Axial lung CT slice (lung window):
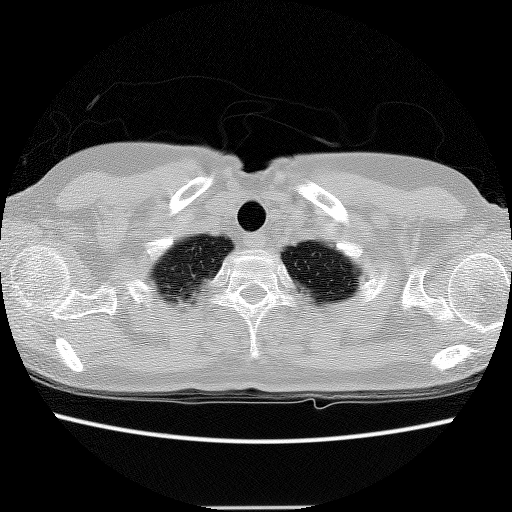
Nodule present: no